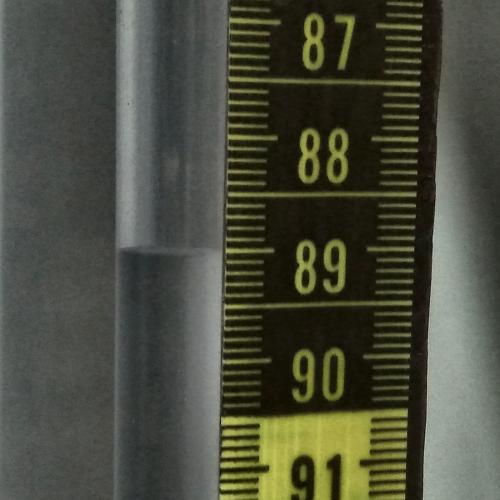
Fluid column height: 89.0 cm